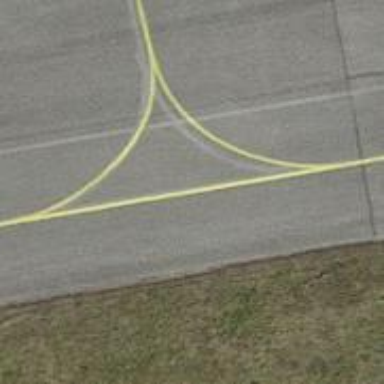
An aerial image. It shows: Image of taxiway at airport.